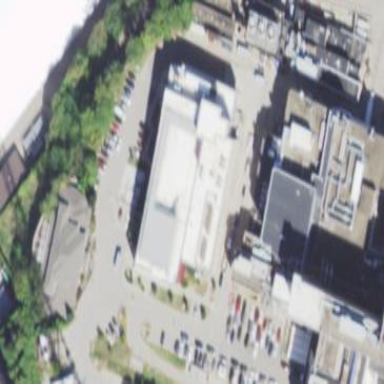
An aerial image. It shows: Hospital building.